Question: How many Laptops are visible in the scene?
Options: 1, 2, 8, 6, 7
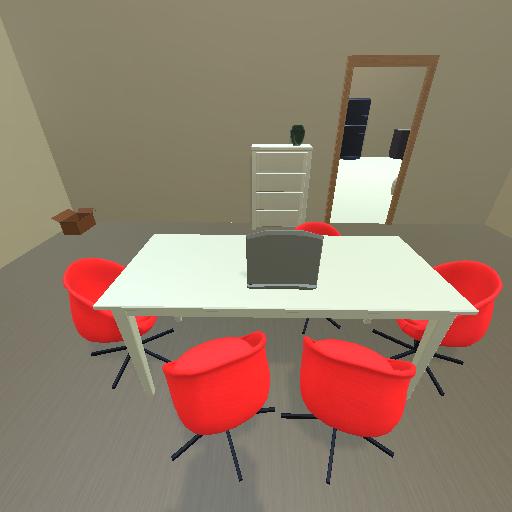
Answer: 1